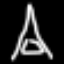
Label: The Eiffel Tower